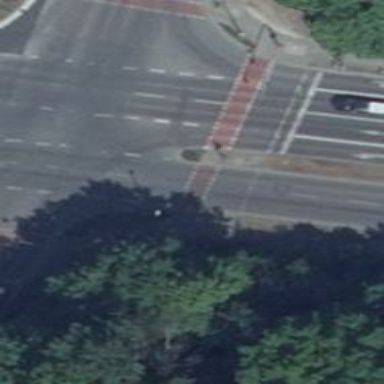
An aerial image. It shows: Asphalt path for both cycling and walking.